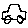
Label: car